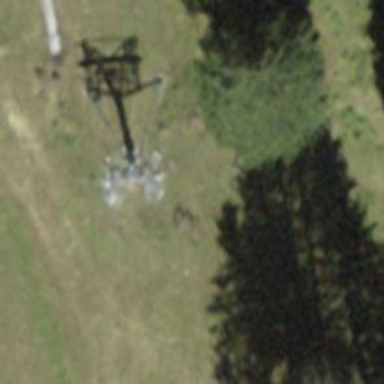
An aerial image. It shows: Pylon for aerialway.